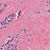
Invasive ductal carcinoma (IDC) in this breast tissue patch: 1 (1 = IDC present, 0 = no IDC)